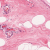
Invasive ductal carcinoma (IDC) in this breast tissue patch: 0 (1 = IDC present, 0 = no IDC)